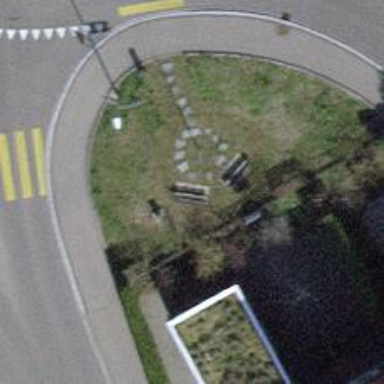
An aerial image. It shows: Bench.